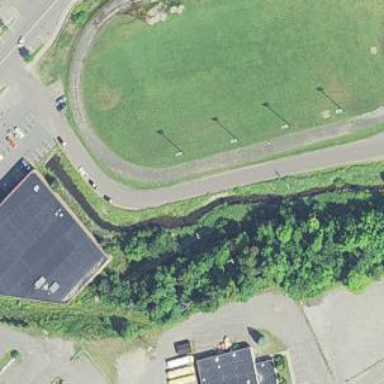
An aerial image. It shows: Track located within leisure land area.